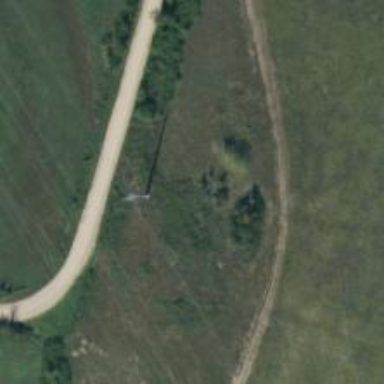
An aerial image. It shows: Power pole.